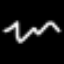
Label: squiggle